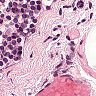
Metastatic tissue present: no